【题型】证明题　【知识点】平面几何　【难度】medium
已知$\triangle ABC$中，过重心$G$的直线$PQ$交线段$AB$于$P$，交线段$AC$于$Q$，连结$AG$并延长交$BC$于点$D$，设$\overrightarrow{AB}=\vec{a},\overrightarrow{AC}=\vec{b}$.$\triangle APQ$的面积为$S_1$，$\triangle ABC$的面积为$S_2$，$\overrightarrow{AP}=m\overrightarrow{AB},\overrightarrow{AQ}=n\overrightarrow{AC}$.\\[6pt]

\noindent
(1) 用$\vec{a},\vec{b}$表示$\overrightarrow{AG}$，并证明$\frac{1}{m}+\frac{1}{n}$为定值；\\[6pt]
\noindent
(2) 求$\frac{S_1}{S_2}$的取值范围.
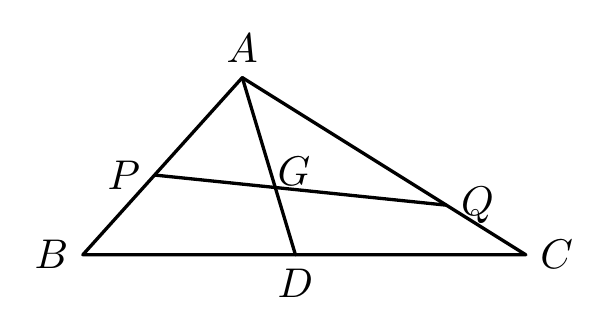
【解答】
\noindent
{【答案】} (1) $\overrightarrow{AG} = \frac{1}{3}\vec{a} + \frac{1}{3}\vec{b}$，证明见解析\\[6pt]
\noindent
(2) $\left[\frac{4}{9},\frac{1}{2}\right]$\\[12pt]

\noindent
{【分析】} (1) 以$\vec{a},\vec{b}$为基底，由三点共线可得$\overrightarrow{PQ} = \lambda \overrightarrow{PG}$，化简为基底根据向量相等即可得出$3mn = m + n$，化简即可证明；\\[6pt]
\noindent
(2) 由三角形面积公式可得$\frac{S_1}{S_2} = mn$，根据(1)消元可得$\frac{S_1}{S_2} = \frac{m^2}{3m - 1}$，化简求范围即可得解.\\[12pt]

\noindent
{【解析】} (1) 根据题意，$\overrightarrow{AG} = \frac{2}{3}\overrightarrow{AD} = \frac{2}{3}\left(\frac{1}{2}\overrightarrow{AB} + \frac{1}{2}\overrightarrow{AC}\right) = \frac{1}{3}\vec{a} + \frac{1}{3}\vec{b}$；\\[6pt]
\noindent
$\because \overrightarrow{AP} = m\overrightarrow{AB}, \overrightarrow{AQ} = n\overrightarrow{AC}$，$P$，$G$，$Q$三点共线，则存在$\lambda$，使得$\overrightarrow{PQ} = \lambda \overrightarrow{PG}$，\\[6pt]
\noindent
即$\overrightarrow{AQ} - \overrightarrow{AP} = \lambda (\overrightarrow{AG} - \overrightarrow{AP})$，即$n\vec{b} - m\vec{a} = \lambda\left(\frac{1}{3}\vec{a} + \frac{1}{3}\vec{b} - m\vec{a}\right) = \left(\frac{\lambda}{3} - m\lambda\right)\vec{a} + \frac{\lambda\vec{b}}{3}$，\\[6pt]
\noindent
$\therefore \begin{cases} -m = \frac{\lambda}{3} - m\lambda \\ n = \frac{\lambda}{3} \end{cases}$，整理得$3mn = m + n$，所以$\frac{1}{m} + \frac{1}{n} = 3$为定值；\\[12pt]

\noindent
(2) 根据题意，由(1) $\overrightarrow{AP} = m\overrightarrow{AB}, \overrightarrow{AQ} = n\overrightarrow{AC}$，\\[6pt]
\noindent
$\therefore \frac{S_1}{S_2} = \frac{\frac{1}{2}|\overrightarrow{AP}| \cdot |\overrightarrow{AQ}| \cdot \sin\angle BAC}{\frac{1}{2}|\overrightarrow{AB}| \cdot |\overrightarrow{AC}| \cdot \sin\angle BAC} = \frac{|\overrightarrow{AP}|}{|\overrightarrow{AB}|} \cdot \frac{|\overrightarrow{AQ}|}{|\overrightarrow{AC}|} = mn$，\\[6pt]
\noindent
$\because \frac{1}{m} + \frac{1}{n} = 3, n = \frac{m}{3m - 1} \in (0,1)$，\\[6pt]
\noindent
$\therefore m \in \left(\frac{1}{2},1\right)$，$\therefore \frac{S_1}{S_2} = mn = \frac{m^2}{3m - 1} = \frac{1}{-\frac{1}{m^2} + \frac{3}{m}} = \frac{1}{-\left(\frac{1}{m} - \frac{3}{2}\right)^2 + \frac{9}{4}}$，\\[6pt]
\noindent
则当$\frac{1}{m} = \frac{3}{2}$时，$\frac{S_1}{S_2}$取得最小值$\frac{4}{9}$，当$\frac{1}{m} = 1$时，$\frac{S_1}{S_2}$取得最大值$\frac{1}{2}$，\\[6pt]
\noindent
$\therefore \frac{S_1}{S_2}$的取值范围为$\left[\frac{4}{9},\frac{1}{2}\right]$.